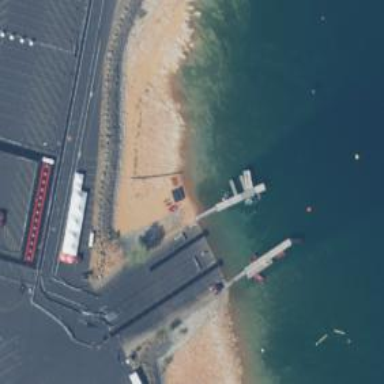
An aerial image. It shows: Slipway on leisure land.